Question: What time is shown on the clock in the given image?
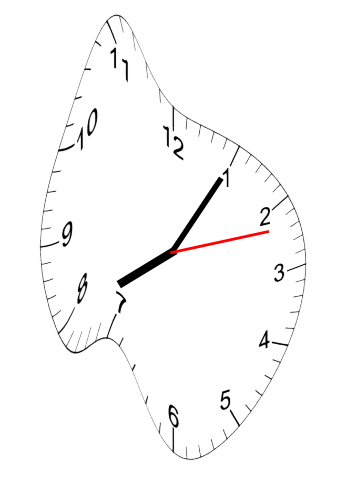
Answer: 08:05:12